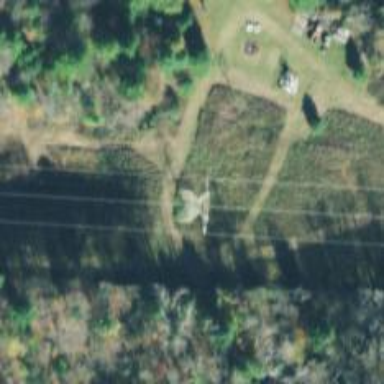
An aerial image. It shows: Lattice structure tower used for power distribution.